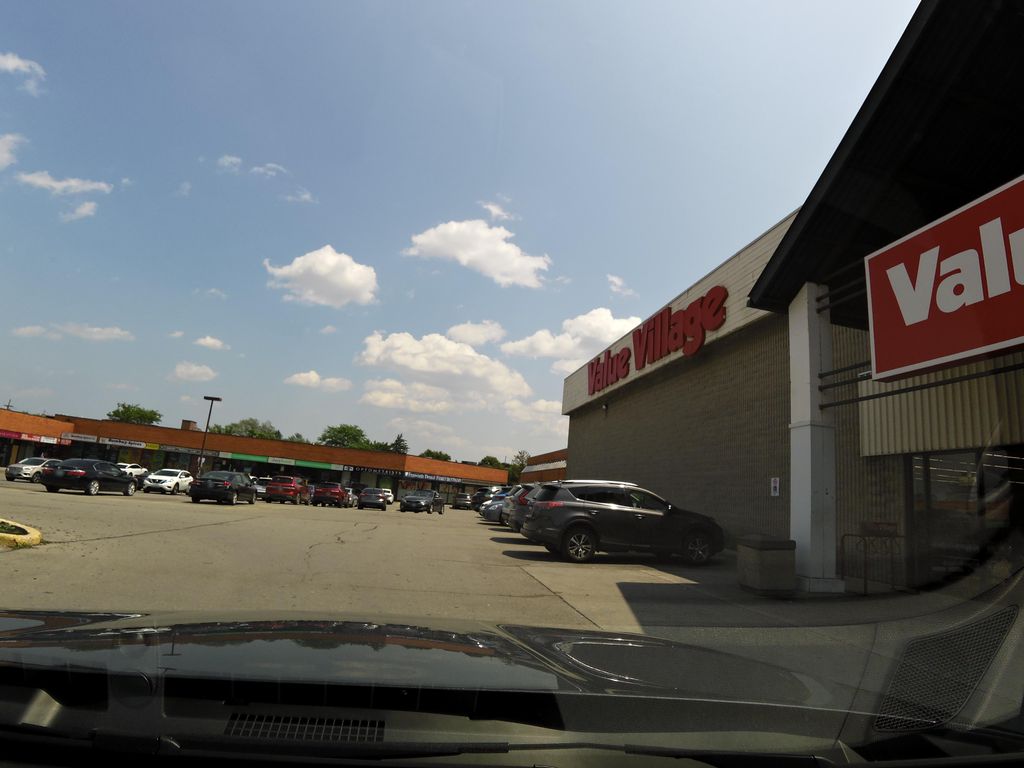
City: hamilton